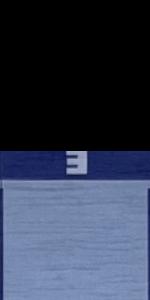
Label: Empty